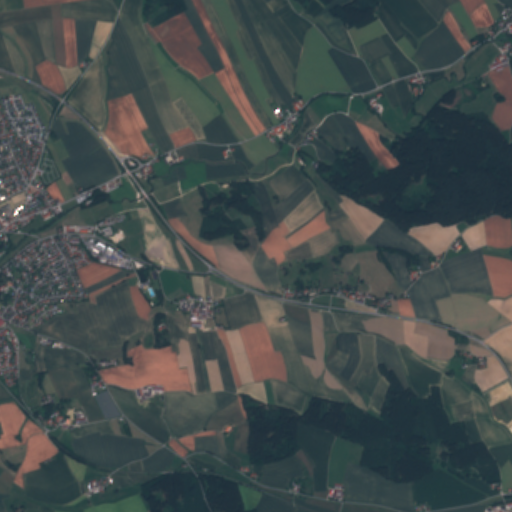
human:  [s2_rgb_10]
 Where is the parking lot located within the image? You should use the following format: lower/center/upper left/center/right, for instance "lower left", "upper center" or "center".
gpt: The parking lot is located in the upper left of the image.
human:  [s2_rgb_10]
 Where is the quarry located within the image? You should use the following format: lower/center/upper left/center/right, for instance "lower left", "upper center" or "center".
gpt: The quarry is located in the center left of the image.
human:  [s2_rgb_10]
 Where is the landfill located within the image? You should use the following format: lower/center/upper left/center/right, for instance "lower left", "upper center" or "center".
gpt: There is no landfill in the image.